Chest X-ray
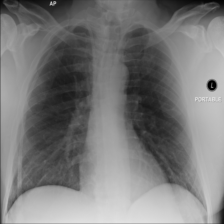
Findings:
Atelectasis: negative
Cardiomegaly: negative
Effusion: negative
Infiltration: negative
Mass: negative
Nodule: negative
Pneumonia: negative
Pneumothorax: negative
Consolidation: negative
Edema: negative
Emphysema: negative
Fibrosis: negative
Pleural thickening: negative
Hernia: negative